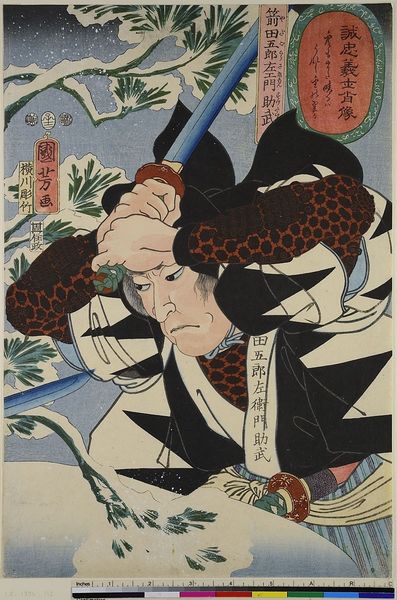
Titel: Yada Gorozaemon Suketake, aus der Serie: Bilder der aufrichtig treuen Krieger
Künstler: Utagawa Kuniyoshi
Standort: Hamburg
Institution: Museum für Kunst und Gewerbe Hamburg
Schlagwörter: baum, mann, nase, schwarz, blick, gürtel, schnee, augen, band, gesicht, messer, bild, hände, portrait, person, holzschnitt, japan, schrift, grafik, winter, gewalt, kraft, asien, druckgraphik, druckgrafik, schwert, soldat, kunst, china, krieger, ereignis, zeit, schlagen, farbholzschnitt, situation, ereignisbild, samurai, zielen, edo, historische, reproduktionen, druckerzeugnisse, porträt, persönlichkeit, hüftbild, soldatenleben, ukiyo